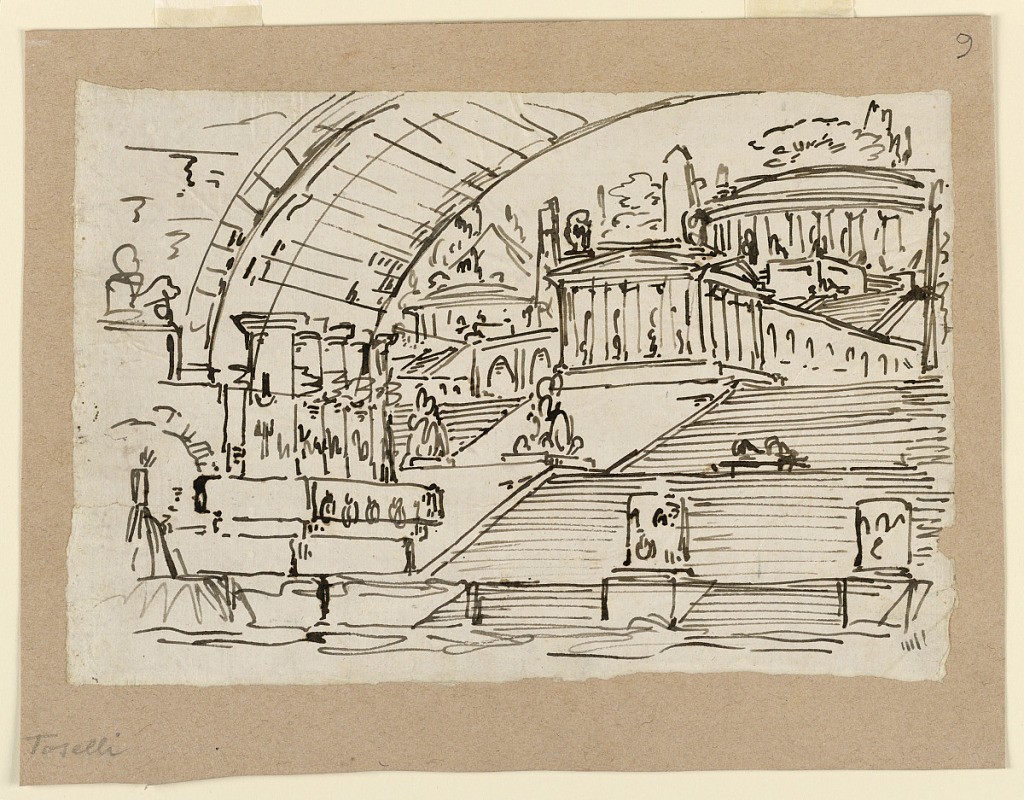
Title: Stage Design, Imaginary City
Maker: Angelo Toselli, ca. 1765? – 1826
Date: early 19th century
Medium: Pen and brown ink on paper with uneven edges, lined with cream paper
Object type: Drawing
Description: Horizontal rectangle. Design for a stage set.  Broad staircases leading up to a group of classical temples of various shapes (rectangular and round).  A large arch spans above the staircases.